Field crop: maize
Growth stage: 2
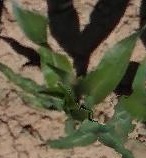
Species: maize